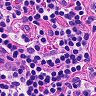
Metastatic tissue present: no